Aerial crown-view tile of a tropical tree (Barro Colorado Island, Panama), acquired 20250414:
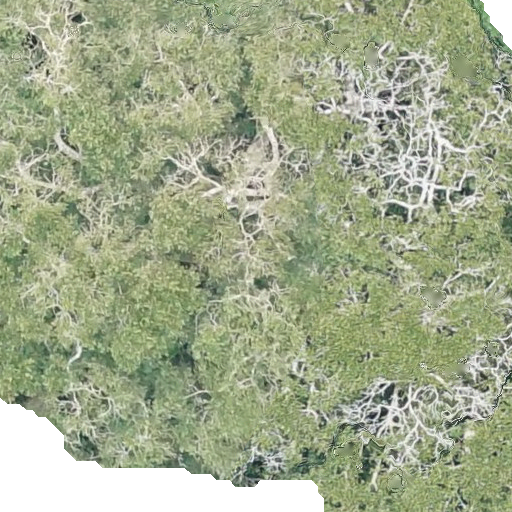
Species: Dipteryx oleifera
GBIF accepted scientific name: Dipteryx oleifera
Crown area: 581.124 m²